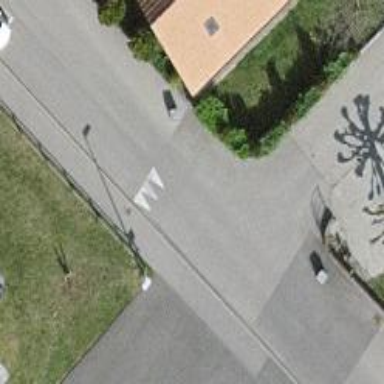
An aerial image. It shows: Zebra crossing on the road.